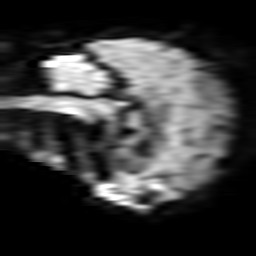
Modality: TRACE
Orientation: sagittal
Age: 62
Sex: female
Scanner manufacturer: philips
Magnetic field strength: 3 T
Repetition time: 3.076 s
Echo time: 0.076 s